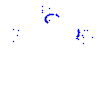
Particle: kaon